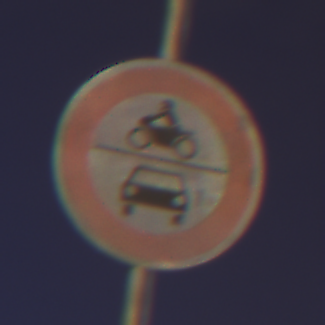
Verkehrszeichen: VerbotKraftfahrzeuge
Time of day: Night
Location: Outdoor (Urban)
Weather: PartlyCloudy
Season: NotSpecified
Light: Natural